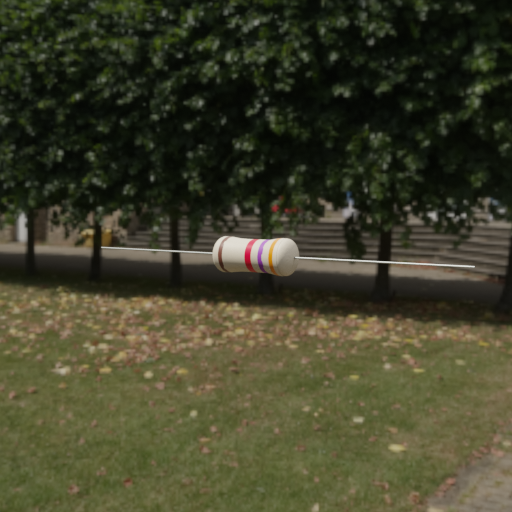
Resistor colour bands (in order): brown, red, violet, orange